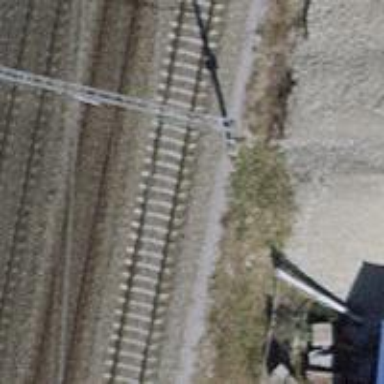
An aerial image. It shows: Single-track railway with electrified contact lines.